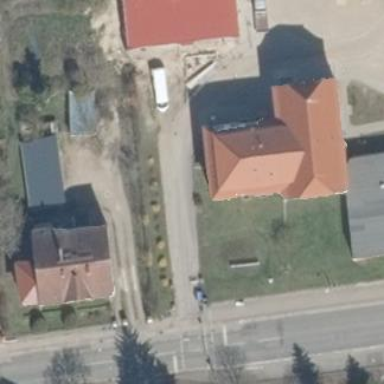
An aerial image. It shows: School building.